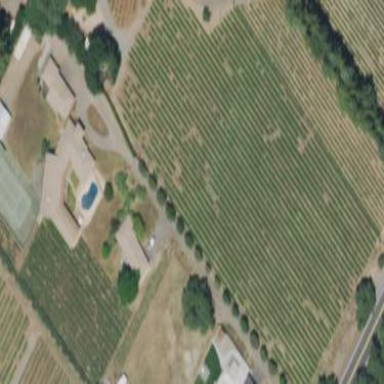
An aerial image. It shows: Vineyard growing wine grapes.